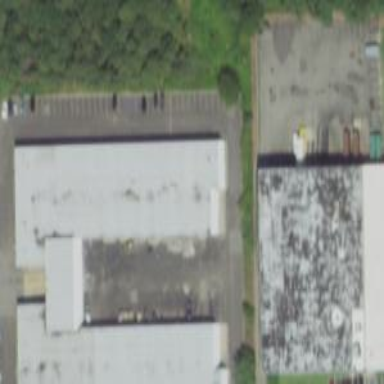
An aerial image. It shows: Warehouse building.